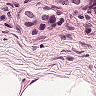
Metastatic tissue present: yes